Question: On a backend admin page with a grid I need to change the background color for groups of rows. Not alternate color row by row as default but coloring groups according to a known column value.
I was looking into this SO question: <URL> and other similar pages. But can't reproduce what I need as this question refers to a value in a column that will be repeated.
I need to either use different colors for different groups or at least use alternate colors of those groups.
Maybe something like this:

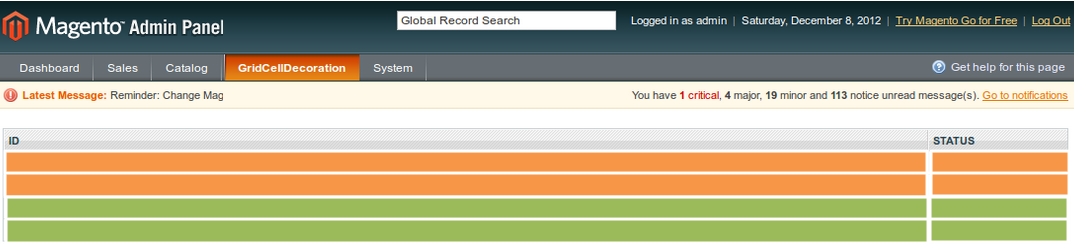
Answer: For anyone looking for a solution. I used this tutorial on the Inchoo website: <URL>. There are some SO questions that also helped to understand the solution.
I didn't manage to change the full row background color as initially wanted, I'm just modifying the cell background. But at the end, is enough to point the user that this row is somewhat different. What I have done was add a new custom column. On the 'renderer' property I referenced a new class.
'''
$this->addColumn('collision_type', array(
'header' => $helper->__('Collision'),
'align' => 'center',
'index' => 'collision_type',
'type' => 'action',
'renderer'=> new Dts_Banners_Block_Adminhtml_Collisions_Grid_Renderer_Collisiontype(),
));
'''
I placed the needed class inside a new subtree:
'''
Grid
+- Renderer
+- Collisiontype.php
'''
And this is the new class that should render the column. To have different colors just need to evaluate the '$value' variable and apply different color styles for the corresponding value, that is what I'm doing now.
'''
<?php
class Dts_Banners_Block_Adminhtml_Collisions_Grid_Renderer_Collisiontype extends Mage_Adminhtml_Block_Widget_Grid_Column_Renderer_Abstract
{
public function render(Varien_Object $row) {
$value = $row->getData($this->getColumn()->getIndex());
return '<div style="color:#FFF;font-weight:bold;background:#F55804;border-radius:8px;width:100%">'.$value.'</div>';
}
}
?>
'''
And the result: